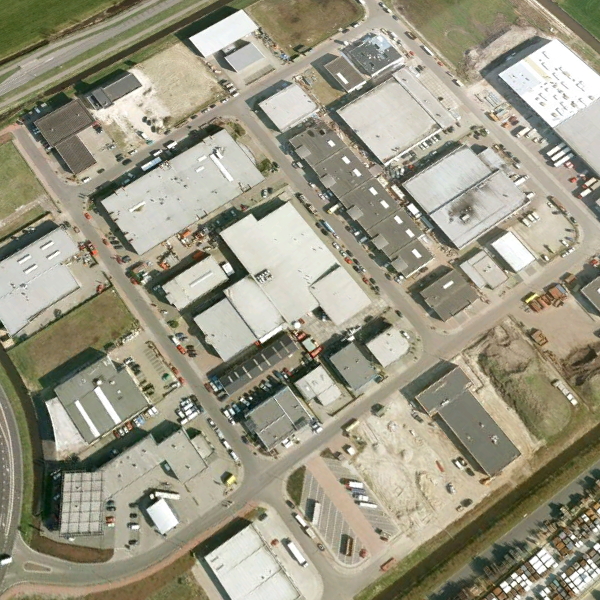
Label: Industrial